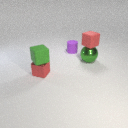
small red rubber cube above large green metal sphere